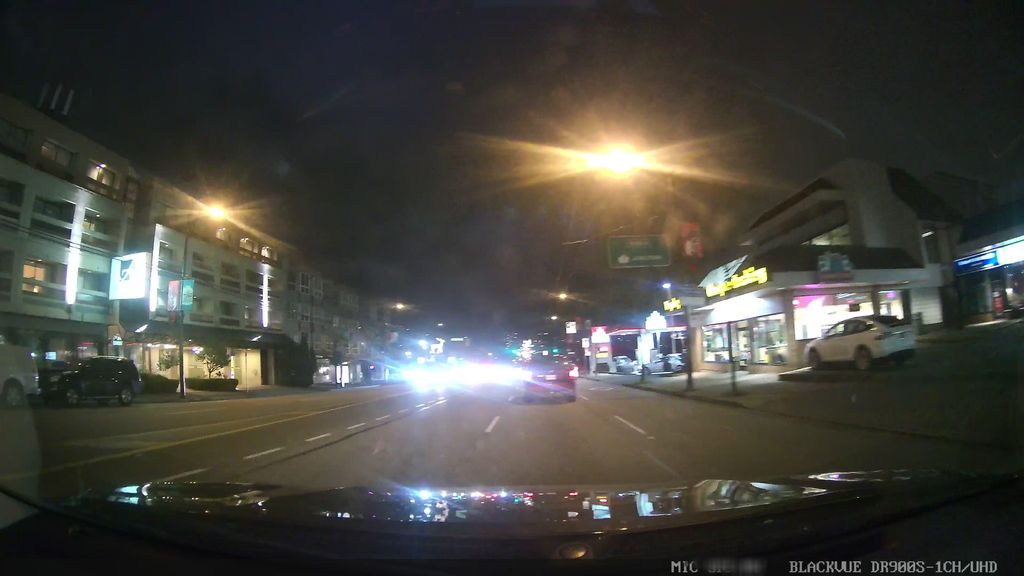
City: vancouver